Question: I am trying to vertically and horizontally center a container, and the content inside using CSS.
The markup looks like this:
'''
<div id="container">
<img src="..someimage.jpg">
<img src="..someverticaldivider">
<form action="action.php">
<input type="text">
.... (other inputs)
</form>
</div>
'''
I need the end result to look like this:

So far, my css looks like this:
'''
#content{
position:absolute;
width: 900px;
left:50%;
top:50%;
height:300px;
margin-top:-150px;
margin-left: -450px;
}
'''
That works fine and if I add a border to '#content', I can easily see that it is indeed centered horizontally and vertically.
The problem I am facing is that I do not know the size of the content inside '#content'. I need to be able to align those elements 2 images and 1 form horizontally and vertically. I have checked out <URL> for vertically centering, but the problem is that I do not know the size of my content, and the content is not only text.
What is the best way to do this with support for older browsers (IE7 and up)?
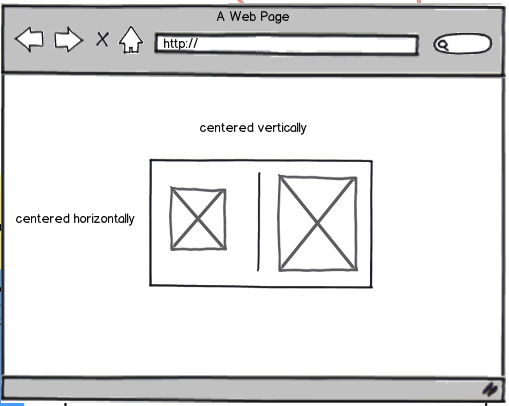
Answer: ---
edit 1
And here is the the final result of the jury
This centers also the content inside the box vertically (image, vertical ruler, form)
<URL>
---
I'm trying to give an authoritative answer to this.
Maybe this won't work in mobile browsing (smart phones, iPad etc.). Could anyone check?
Use 'display: table' and 'display: table-cell' in modern browsers which support them to make use of the 'vertical-align' which works with them.
Use positioning with relative measures in some old IE browsers
<URL>
---
'''
<!-- HTML -->
<div class="table">
<div class="cell">
<div class="inner">
<div class="align">
<img src="//lorempixel.com/200/300">
</div>
<div class="align">
<img src="//lorempixel.com/200/200">
</div>
</div>
</div>
</div>
'''
---
'''
/* all css rules prepended by a hash sign (#) are specifically for IE 7 and below */
html, body {
/* w3c dropped height percentage in some css2 or so version
* if you don't know the heights of ALL the parent element up to the root.
* So give ALL parents a known height
* CAVE: If mobile browsing is important check, if this does not affect scrolling and zooming
*/
height: 100%;
}
.table{
/* modern browsers support display: table
* use this for an easy vertical alignment
*/
height: 100%;
width: 100%;
display: table;
/* check if you want absolute positioning */
position: absolute;
/* if you don't want absolute positioning, uncomment the next line and comment the previous line out */
/* #position: relative */
}
.table > .cell {
/* modern browsers support display: table-cell
* use this for an easy vertical alignment
* You don't need table-row
*/
display: table-cell;
vertical-align: middle;
text-align: center;
/* this is again for lte IE7 */
#position: absolute;
/* 50% is half of the containing element (.table here) */
#top: 50%;
#width: 100%;
}
.cell > .inner {
text-align: left;
display: inline-block;
/* triggers hasLayout in IE 6+7 */
#zoom: 1;
/* if IE 6+7 element have hasLayout, display: inline behaves as display: inline-block. Strange, huh? */
#display: inline;
#position: relative;
/* here the 50% are the half of the .cell element */
#top: -50%;
}
.cell > .inner > .align {
vertical-align: middle;
display: inline-block;
#zoom: 1;
#display: inline;
}
.inner {
border: 1px solid gold;
padding: 10px;
white-space: nowrap;
}
'''